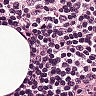
Metastatic tissue present: no